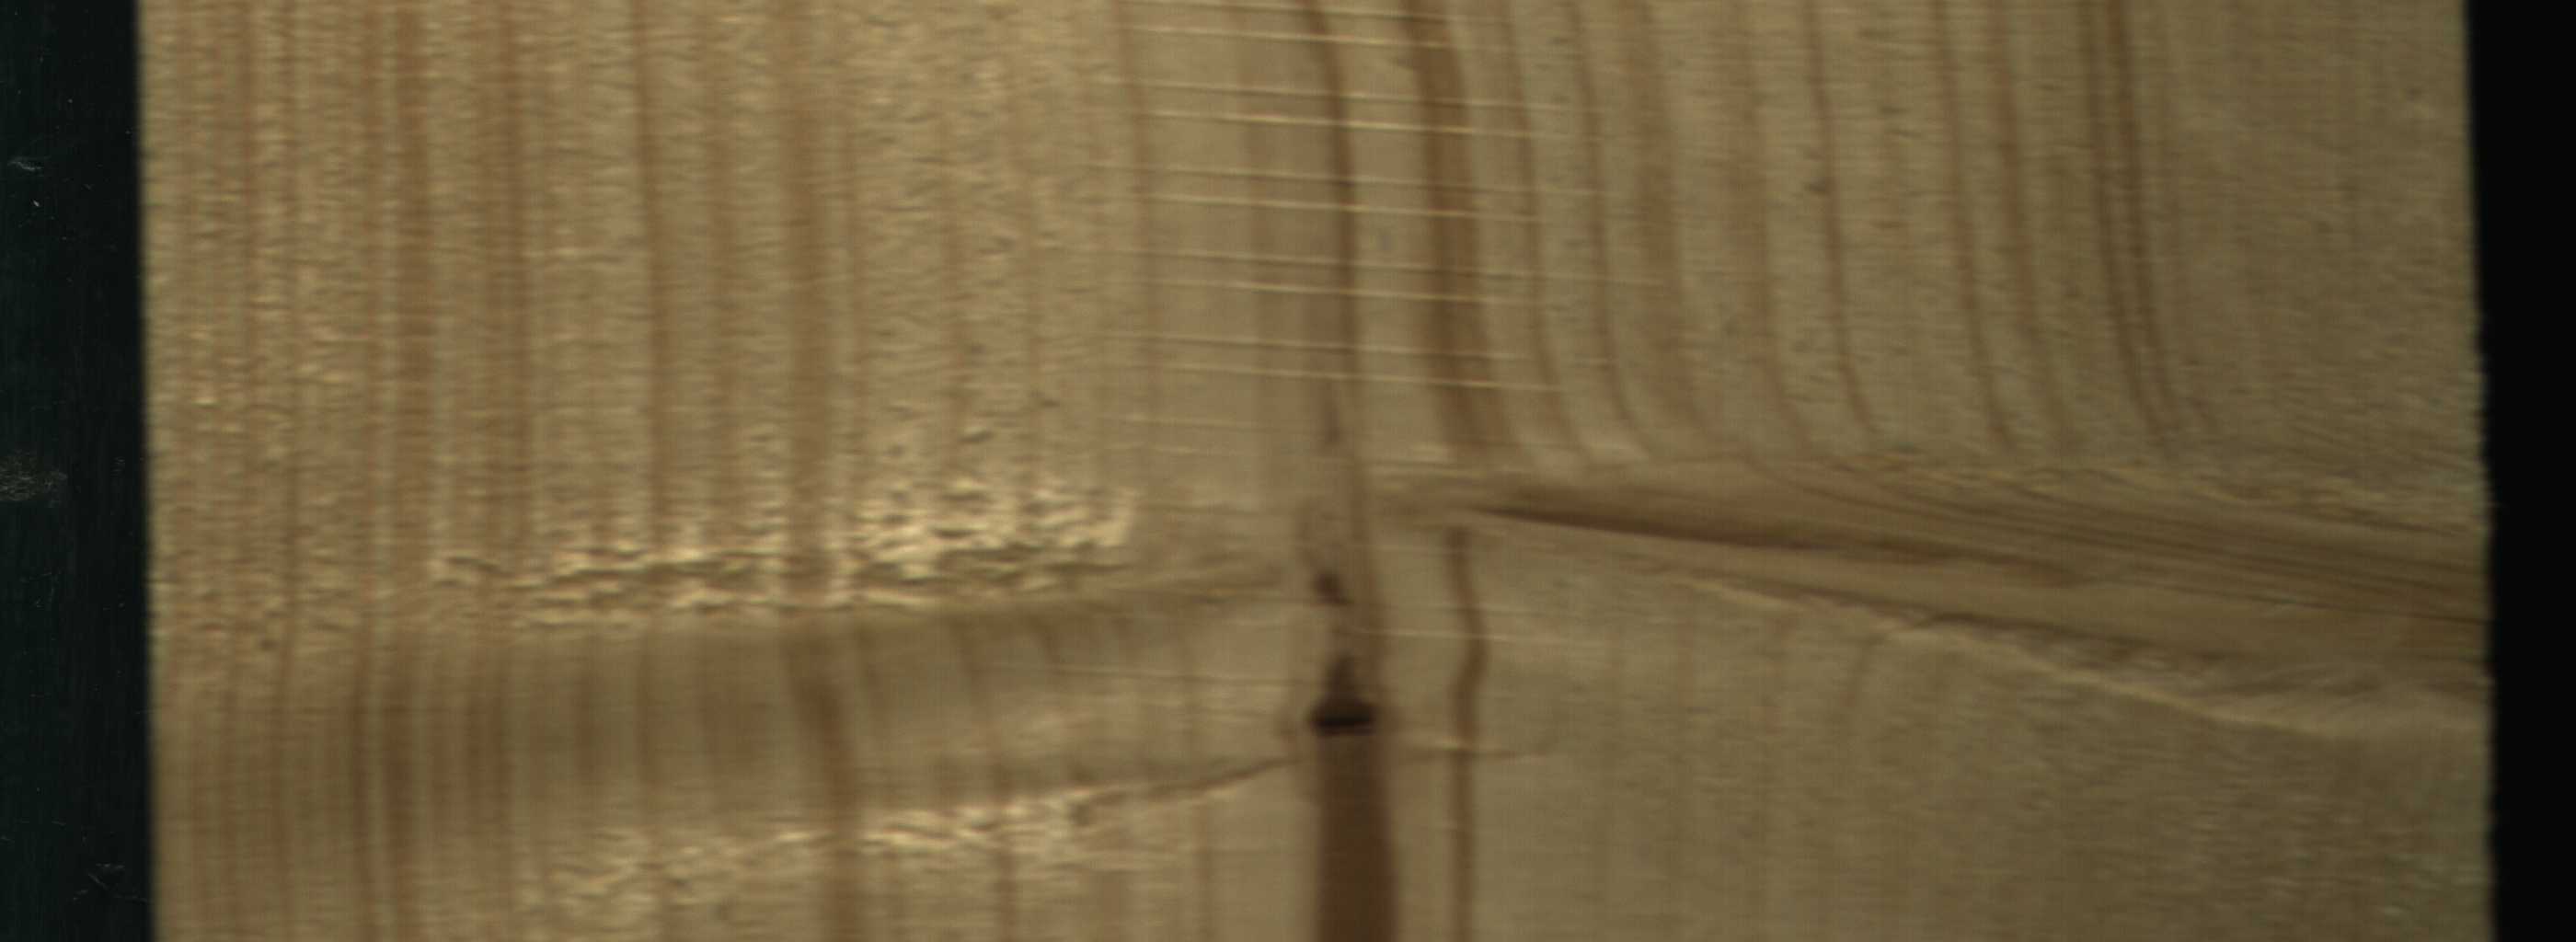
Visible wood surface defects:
Marrow
Dead_Knot
Live_Knot